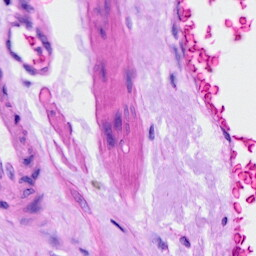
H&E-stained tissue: Ovarian